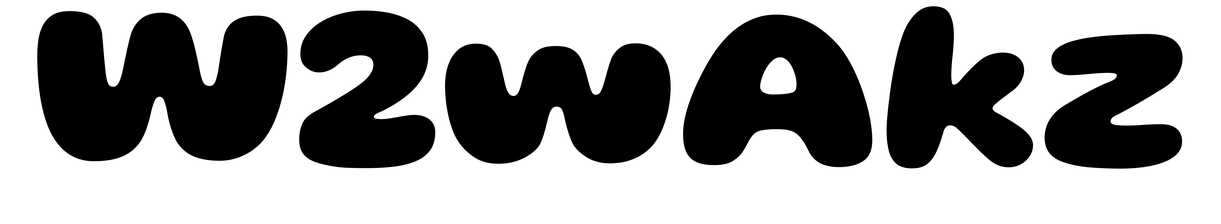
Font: Gluten_ExtraBold